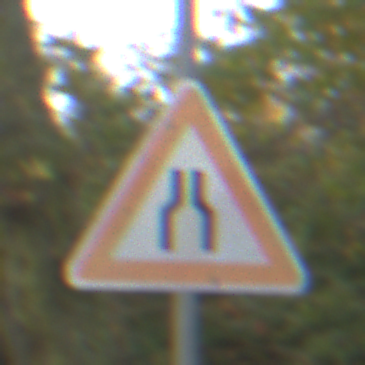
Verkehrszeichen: VerengteFahrbahn
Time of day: Midday
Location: Outdoor (Nature)
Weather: Overcast
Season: Autumn
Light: Natural